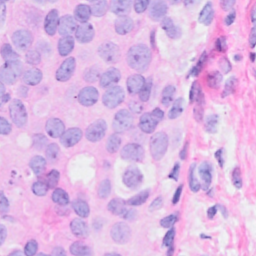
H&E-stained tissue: Breast